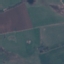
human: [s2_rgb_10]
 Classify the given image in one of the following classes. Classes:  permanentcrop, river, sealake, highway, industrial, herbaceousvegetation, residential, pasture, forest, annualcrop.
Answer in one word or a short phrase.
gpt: Pasture